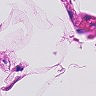
Metastatic tissue present: no